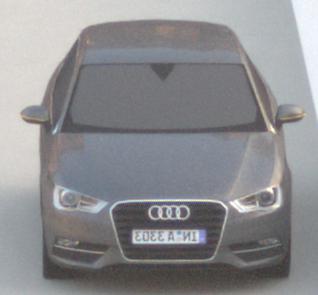
Make: Audi
Model: A3 1.2 TFSI
Detailed model: A3 (8V)
Model produced from: 2013/02
Model produced until: 2014/05
Doors: 3
Color: gray
Road condition: dry road
Daytime: sunrise or sunset
Contrast: low contrast